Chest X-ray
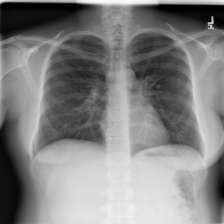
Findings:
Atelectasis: negative
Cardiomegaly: negative
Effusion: negative
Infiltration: negative
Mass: negative
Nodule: negative
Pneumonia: negative
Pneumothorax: negative
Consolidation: negative
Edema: negative
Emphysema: negative
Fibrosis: negative
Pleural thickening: negative
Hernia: negative